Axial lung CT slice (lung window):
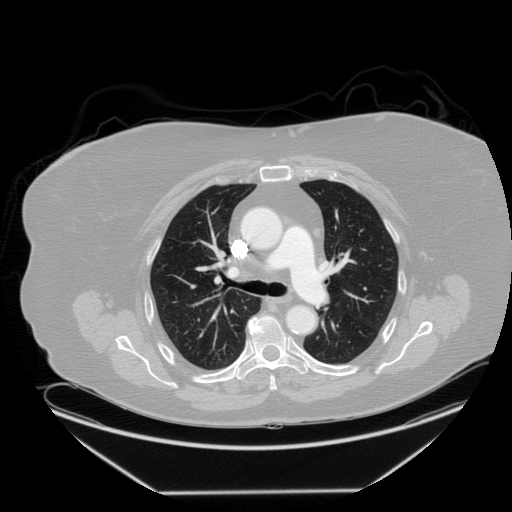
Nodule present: no